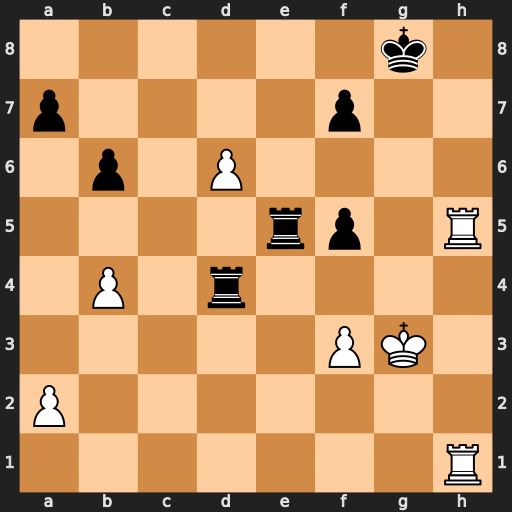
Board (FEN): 6k1/p4p2/1p1P4/4rp1R/1P1r4/5PK1/P7/7R
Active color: w
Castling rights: -
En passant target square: -
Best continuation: Rg5+ Kf8 Rh8#